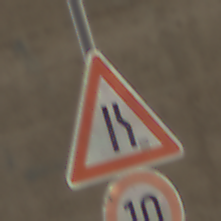
Verkehrszeichen: EinseitigVerengteFahrbahnRechts
Zusatzzeichen unten: Geschwindigkeit10
Umgebung: Roofed, Tunnel
Tageszeit: Midday
Wetter: NotSpecified
Licht: Natural
Jahreszeit: NotSpecified
Kontrast: MediumContrast